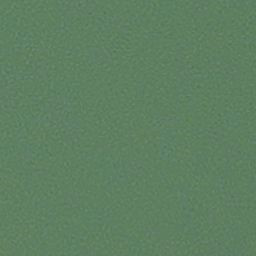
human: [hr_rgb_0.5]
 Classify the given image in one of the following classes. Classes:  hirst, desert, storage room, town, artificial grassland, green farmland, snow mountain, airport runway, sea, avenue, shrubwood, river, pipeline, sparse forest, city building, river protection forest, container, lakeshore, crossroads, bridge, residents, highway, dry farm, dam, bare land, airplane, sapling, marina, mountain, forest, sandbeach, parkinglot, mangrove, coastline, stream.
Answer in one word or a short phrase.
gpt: sea